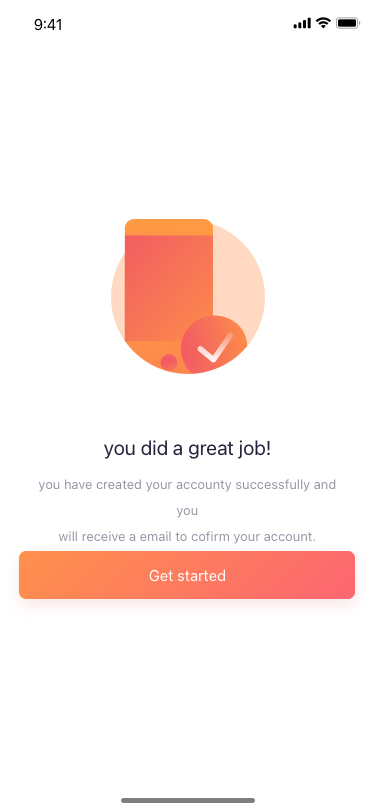
Text in this UI design:
you did a great job!
you have created your accounty successfully and you
will receive a email to cofirm your account.